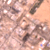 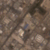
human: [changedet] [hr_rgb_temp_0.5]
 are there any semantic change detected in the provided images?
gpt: Nothing has changed.